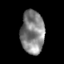
Tissue: skin
Cell type: Epithelial cells
Senescence score: 0.2335
Nuclear area (px): 989
Mean DAPI intensity: 133.167